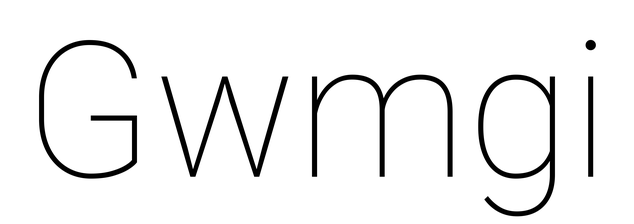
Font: Roboto_Thin